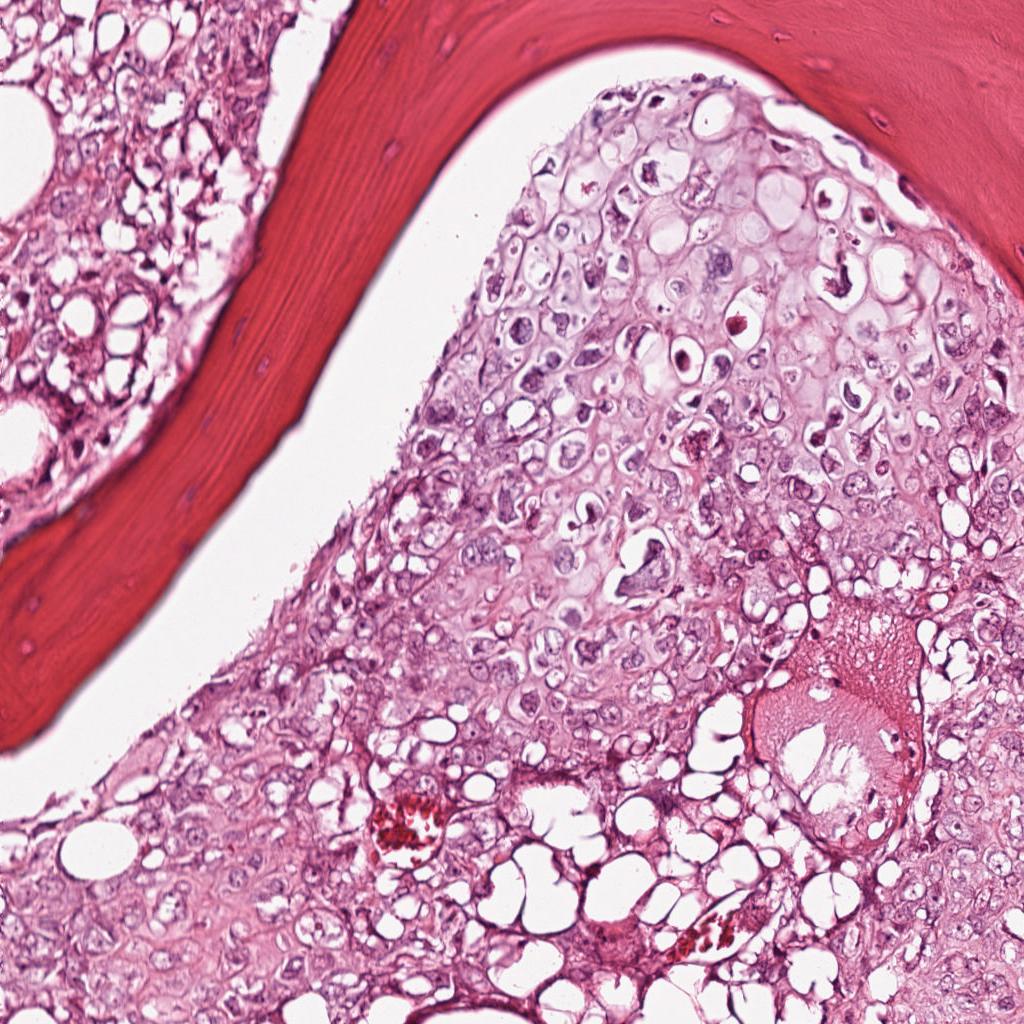
Label: Viable